Question: I want to load an image in a 'TextView' with 'fromHtml'
In the answer to <URL> a '<img src="your_link">' should work in a TextView, but I only get a green square, see image below:

This is the HTML that's loaded:
'''
<!DOCTYPE html>
<html>
<body>
<h1>Image</h1>
<img src="http://hanassets.nd.gov/images/product/test.png">
</body>
</html>
'''
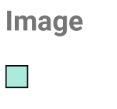
Answer: Loading an image with is not possible using fromHtml() method. This method just helps you get the text styling from html